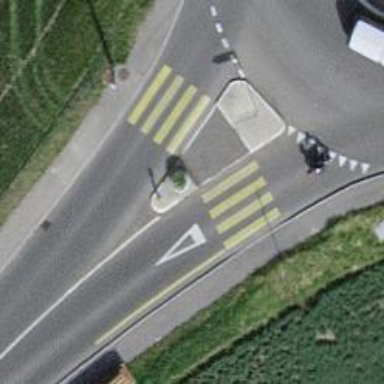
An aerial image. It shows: Crossing with island in the road.